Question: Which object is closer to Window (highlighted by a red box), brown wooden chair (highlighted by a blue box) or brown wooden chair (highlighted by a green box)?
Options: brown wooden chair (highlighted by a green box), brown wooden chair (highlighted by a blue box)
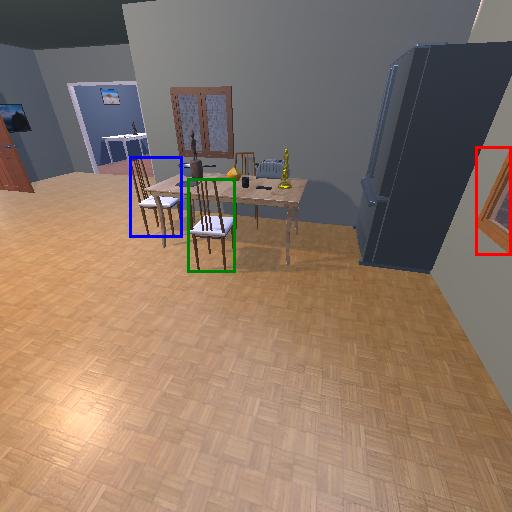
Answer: brown wooden chair (highlighted by a green box)